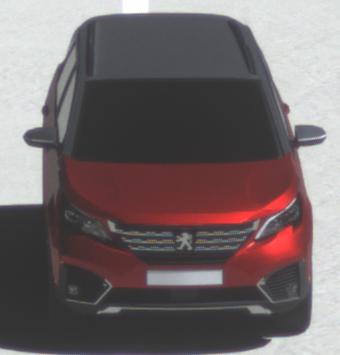
Make: Peugeot
Model: 5008 1.2 PureTech 130 Active
Detailed model: 5008 (II) (03/17 - 09/20)
Model produced from: 2017/03
Model produced until: 2018/07
Doors: 5
Color: red
Road condition: dry road
Daytime: midday
Contrast: high contrast